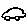
Label: car